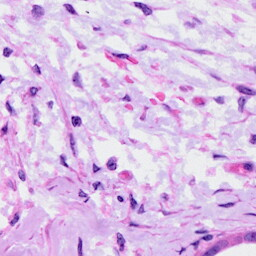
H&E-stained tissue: Ovarian